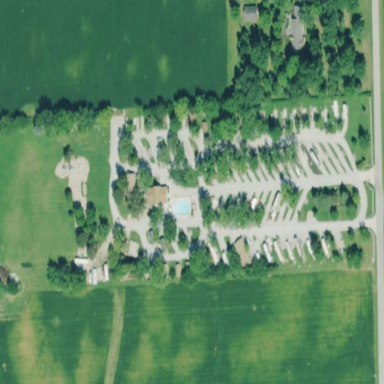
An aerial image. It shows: Campsite for tourism.